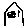
Label: house